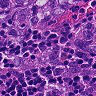
Metastatic tissue present: yes